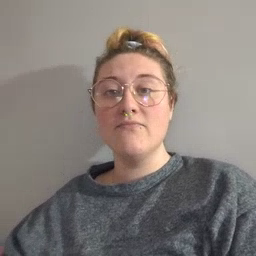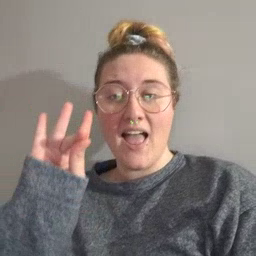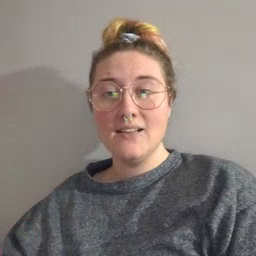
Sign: find